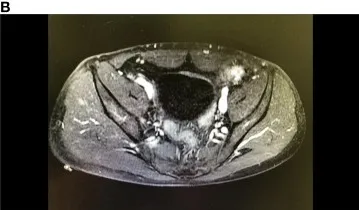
Imaging of the patient over the course of therapy. (B) After two cycles of neoadjuvant therapy, the axial image from dynamic contrast-enhanced pelvic MRI indicated the thickness of enhanced anterior wall of the bladder decreased.
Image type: radiology (mri)